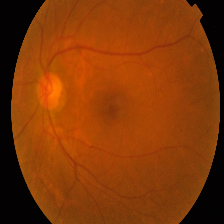
Diabetic retinopathy grade: Proliferative DR